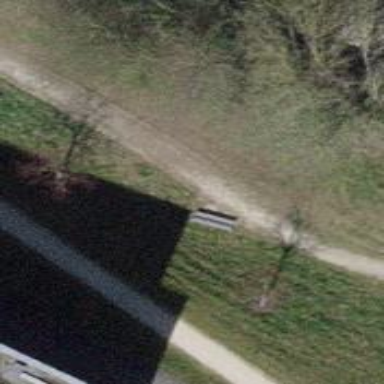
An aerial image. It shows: Bench.